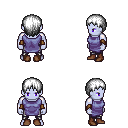
a pixel art fantasy rpg character, male body template, dark elf, purple skin, chain tabard jacket, metal pants, white plain hairstyle, cloth bracers, brown shoes, four views (front, back, left, right), 2x2 character sprite sheet, small pixel art, hard edges, no anti-aliasing